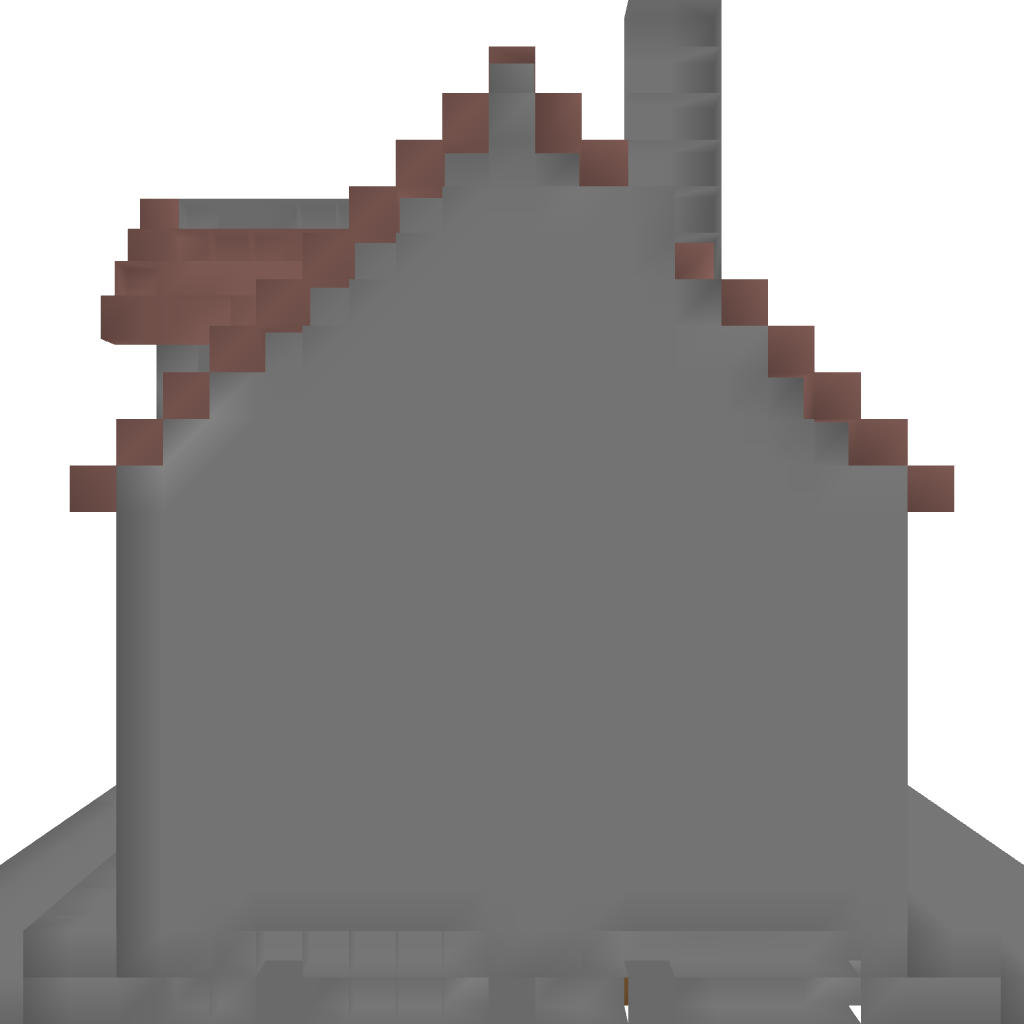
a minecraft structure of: Terraced Shop 2 OF 2 bad low quality